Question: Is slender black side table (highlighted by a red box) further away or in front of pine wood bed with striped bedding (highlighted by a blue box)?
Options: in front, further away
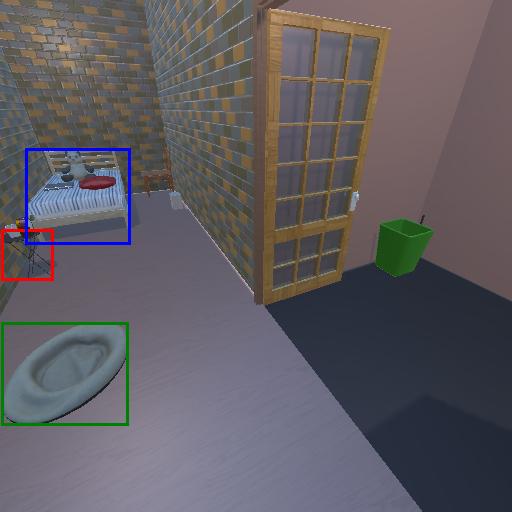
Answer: in front